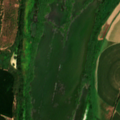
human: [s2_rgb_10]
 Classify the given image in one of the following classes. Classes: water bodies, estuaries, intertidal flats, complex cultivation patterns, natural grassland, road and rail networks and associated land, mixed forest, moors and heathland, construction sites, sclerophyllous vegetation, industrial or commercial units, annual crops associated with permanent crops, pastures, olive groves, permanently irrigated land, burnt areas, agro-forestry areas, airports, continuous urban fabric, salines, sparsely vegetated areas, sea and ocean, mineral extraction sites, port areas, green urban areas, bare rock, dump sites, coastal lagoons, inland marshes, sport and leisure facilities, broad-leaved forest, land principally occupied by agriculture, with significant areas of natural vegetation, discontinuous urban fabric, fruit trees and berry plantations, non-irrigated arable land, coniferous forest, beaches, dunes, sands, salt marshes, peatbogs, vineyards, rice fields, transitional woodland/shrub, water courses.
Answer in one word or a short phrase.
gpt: permanently irrigated land, land principally occupied by agriculture, with significant areas of natural vegetation, inland marshes